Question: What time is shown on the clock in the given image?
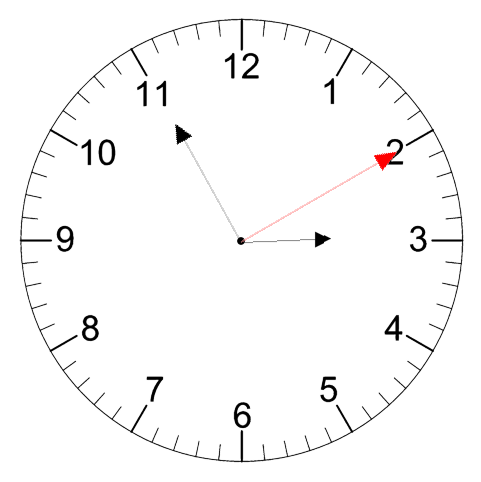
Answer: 02:55:10